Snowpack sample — Loveland Pass, Silver Plume, Colorado, USA (2/11/26, 12:00 PM MST)
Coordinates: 39.663, -105.886
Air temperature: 35 °F
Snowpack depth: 82 cm
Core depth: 10 cm
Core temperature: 17.6 °F
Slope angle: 13°, slope face: 12°
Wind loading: high
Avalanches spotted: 1
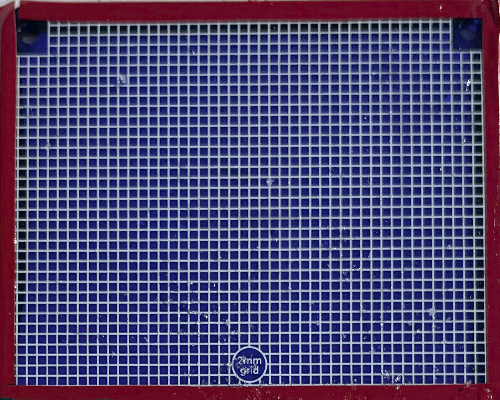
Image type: profile
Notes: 1 small avalanche spotted on the north side of the bowl, lots of wind loading